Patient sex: F
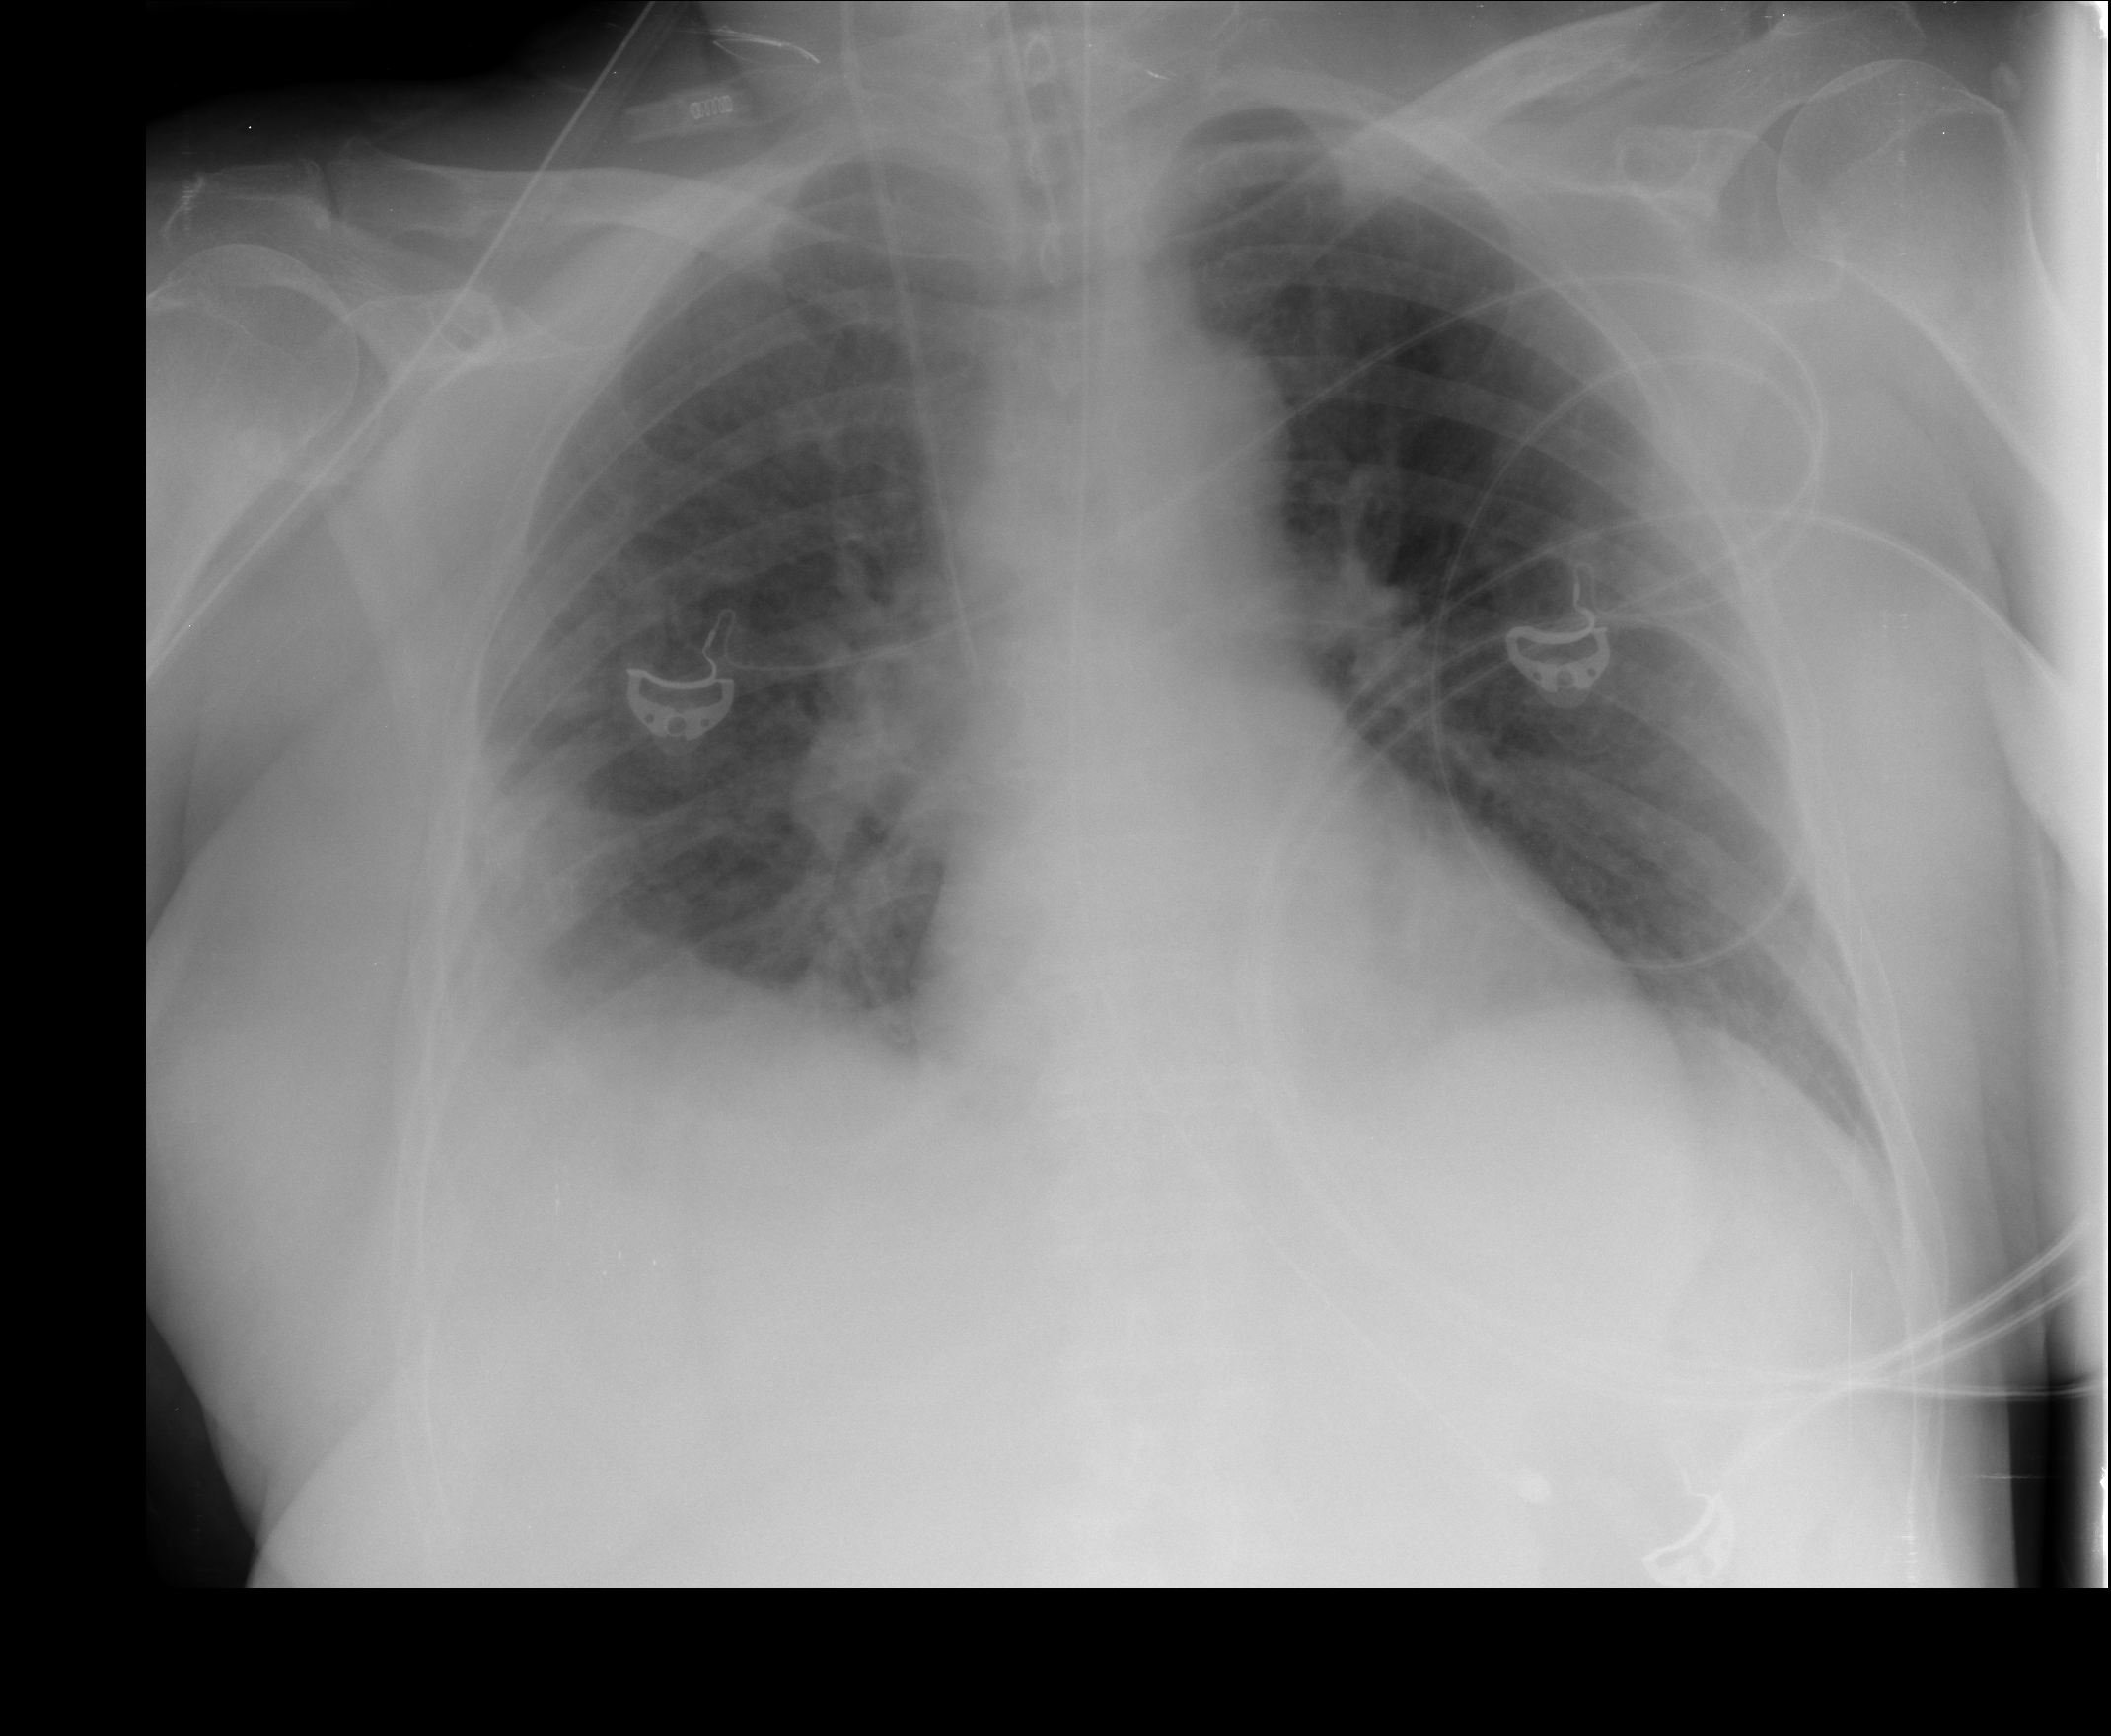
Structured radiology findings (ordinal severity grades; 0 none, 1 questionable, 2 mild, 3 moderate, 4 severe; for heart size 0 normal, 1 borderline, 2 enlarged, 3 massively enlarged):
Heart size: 0
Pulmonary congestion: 0
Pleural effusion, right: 3
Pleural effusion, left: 0
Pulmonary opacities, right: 3
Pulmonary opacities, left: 3
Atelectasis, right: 2
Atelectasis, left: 0